Interaction volume radius: 5 \u00c5
Interaction volume height: 15 \u00c5
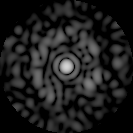
Disorder parameter: 0.819